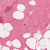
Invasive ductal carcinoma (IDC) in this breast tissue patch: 0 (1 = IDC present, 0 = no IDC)